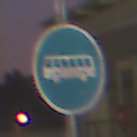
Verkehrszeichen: Busssonderstreifen
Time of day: SunriseSunset
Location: Outdoor (Urban)
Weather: PartlyCloudy
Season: NotSpecified
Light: Artificial